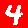
Digit: 4